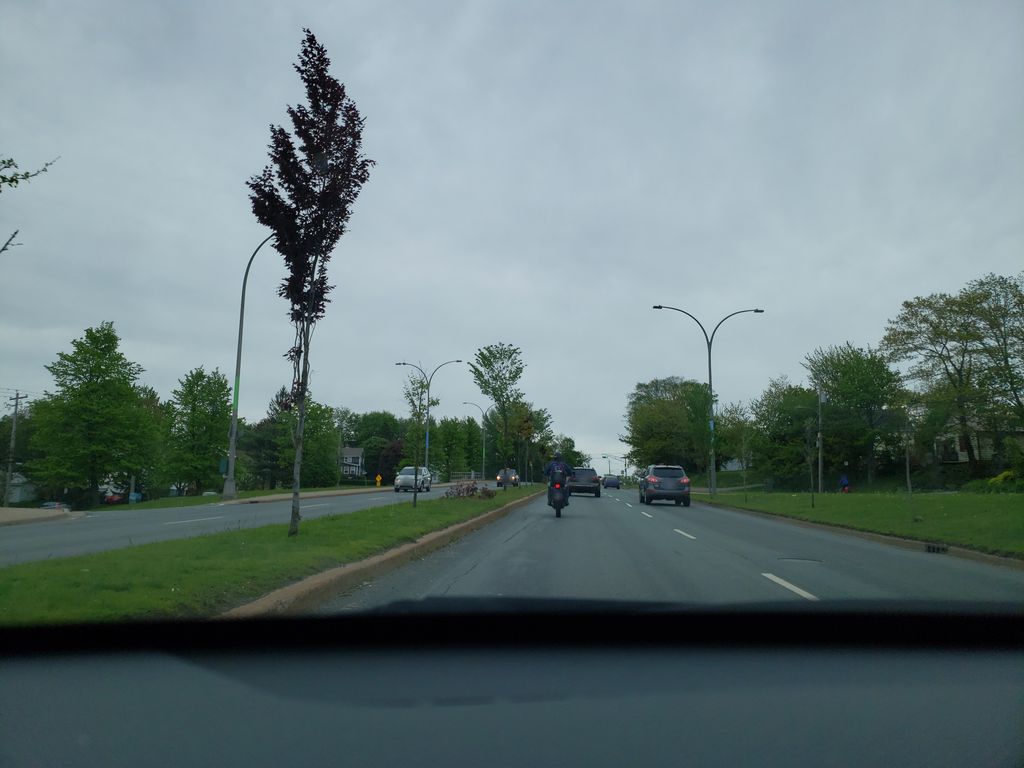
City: halifax